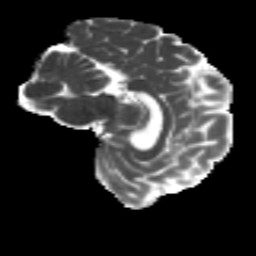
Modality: MD
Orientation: sagittal
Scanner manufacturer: siemens
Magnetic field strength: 3 T
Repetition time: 4.16 s
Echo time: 0.0806 s